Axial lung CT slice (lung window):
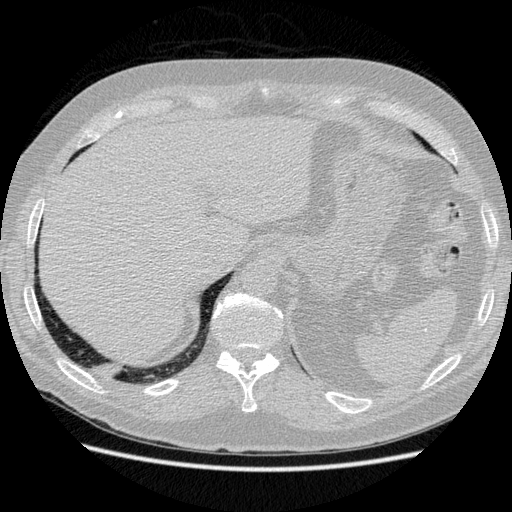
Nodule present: no